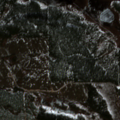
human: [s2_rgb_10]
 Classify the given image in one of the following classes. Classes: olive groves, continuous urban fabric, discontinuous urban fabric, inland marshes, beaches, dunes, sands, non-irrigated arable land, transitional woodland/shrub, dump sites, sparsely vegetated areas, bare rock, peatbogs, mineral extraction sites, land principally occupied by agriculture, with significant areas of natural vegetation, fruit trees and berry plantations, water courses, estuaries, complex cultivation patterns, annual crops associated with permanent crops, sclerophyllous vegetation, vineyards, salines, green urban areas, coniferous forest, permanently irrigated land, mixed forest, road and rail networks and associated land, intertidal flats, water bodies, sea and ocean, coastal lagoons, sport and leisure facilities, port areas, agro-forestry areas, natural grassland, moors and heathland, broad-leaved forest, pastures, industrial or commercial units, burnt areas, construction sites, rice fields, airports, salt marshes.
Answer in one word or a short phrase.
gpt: coniferous forest, transitional woodland/shrub, peatbogs